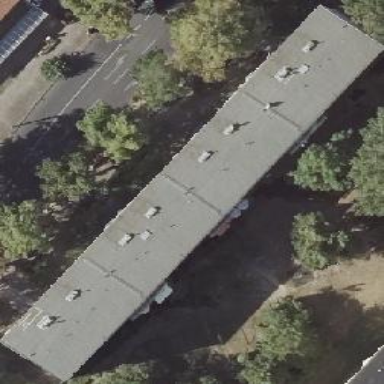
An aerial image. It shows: Flat-roofed apartment building.